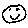
Label: smiley face